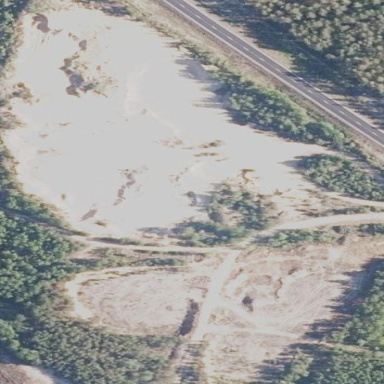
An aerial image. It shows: Quarry with gravel as the main resource.